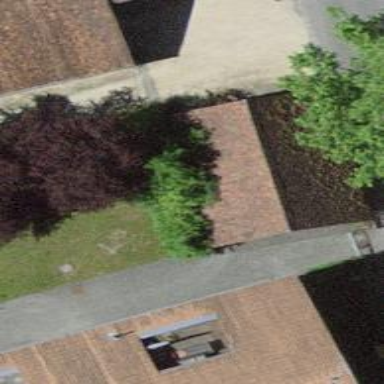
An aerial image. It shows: Barn.